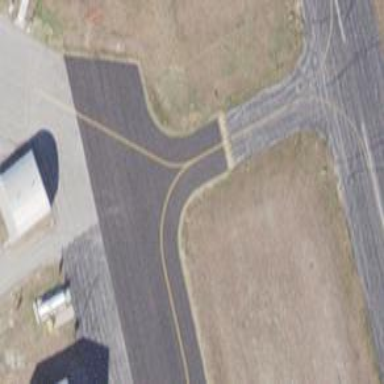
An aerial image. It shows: View of taxiway at the airport.